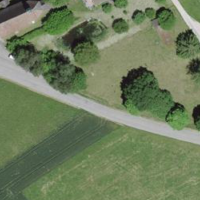
EUNIS habitat code: 52
Species observed at this site:
Medicago sativa